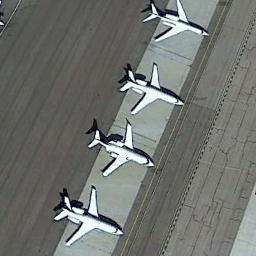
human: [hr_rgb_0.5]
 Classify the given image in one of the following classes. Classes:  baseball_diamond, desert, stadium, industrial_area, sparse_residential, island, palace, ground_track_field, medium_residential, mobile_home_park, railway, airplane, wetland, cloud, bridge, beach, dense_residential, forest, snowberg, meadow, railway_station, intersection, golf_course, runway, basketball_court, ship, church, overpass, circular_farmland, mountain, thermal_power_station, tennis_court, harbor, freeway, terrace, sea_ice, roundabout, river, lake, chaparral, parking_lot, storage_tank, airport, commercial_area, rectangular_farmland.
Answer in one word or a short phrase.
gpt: airplane